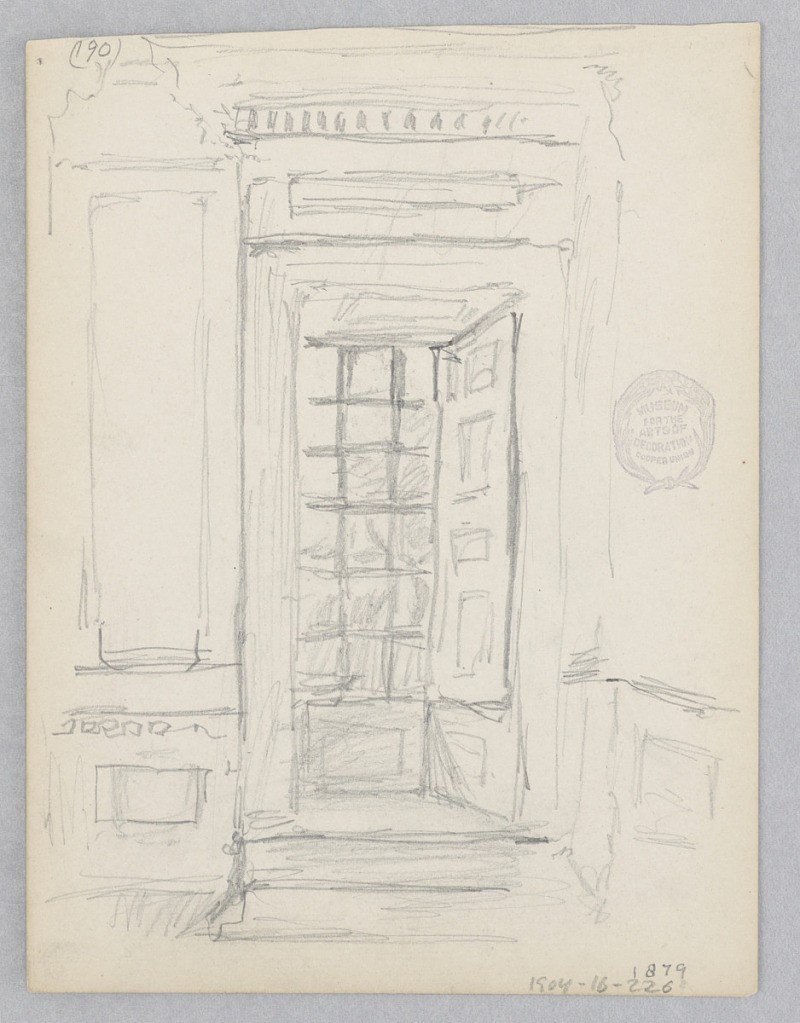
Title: Window
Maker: Robert Frederick Blum, American, 1857–1903
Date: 1879
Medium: Graphite on wove paper
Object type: Drawing
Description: Sketch of a window alcove with paneled wall.